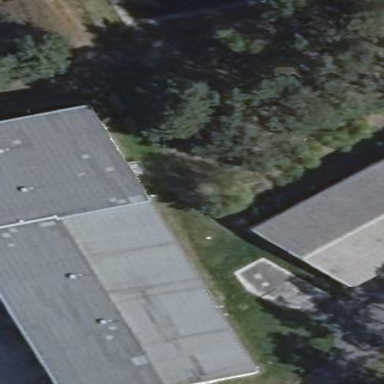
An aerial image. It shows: Group of garages.